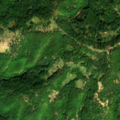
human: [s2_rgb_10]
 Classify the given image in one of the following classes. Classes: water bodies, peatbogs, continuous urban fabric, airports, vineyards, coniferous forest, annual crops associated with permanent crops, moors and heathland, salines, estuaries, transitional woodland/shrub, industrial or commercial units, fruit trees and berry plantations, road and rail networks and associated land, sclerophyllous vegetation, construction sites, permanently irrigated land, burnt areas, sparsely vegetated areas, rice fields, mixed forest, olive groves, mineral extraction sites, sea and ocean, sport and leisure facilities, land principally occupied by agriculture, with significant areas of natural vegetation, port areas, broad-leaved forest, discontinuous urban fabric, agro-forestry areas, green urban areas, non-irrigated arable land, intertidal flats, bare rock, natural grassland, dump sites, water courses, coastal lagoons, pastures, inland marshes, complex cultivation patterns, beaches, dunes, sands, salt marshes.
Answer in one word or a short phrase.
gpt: land principally occupied by agriculture, with significant areas of natural vegetation, broad-leaved forest, transitional woodland/shrub